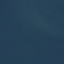
Land use / land cover: SeaLake